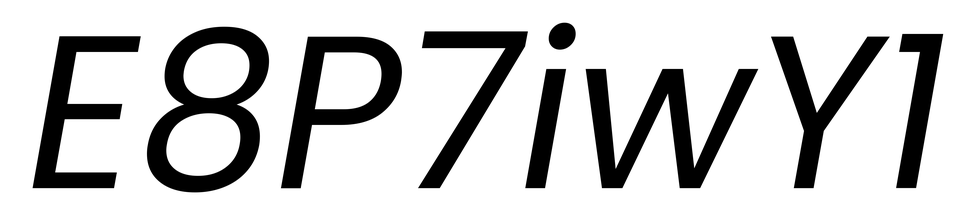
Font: Poppins-Italic